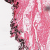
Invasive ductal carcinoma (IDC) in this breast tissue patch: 0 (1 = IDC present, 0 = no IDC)